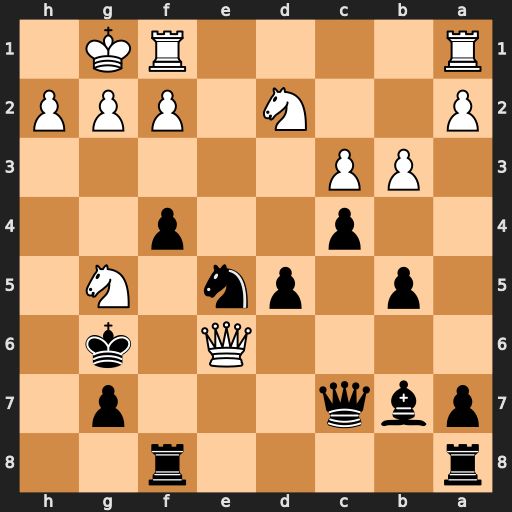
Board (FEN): r4r2/pbq3p1/4Q1k1/1p1pn1N1/2p2p2/1PP5/P2N1PPP/R4RK1
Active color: b
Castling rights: -
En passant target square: -
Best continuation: Rf6 Qh3 Kxg5